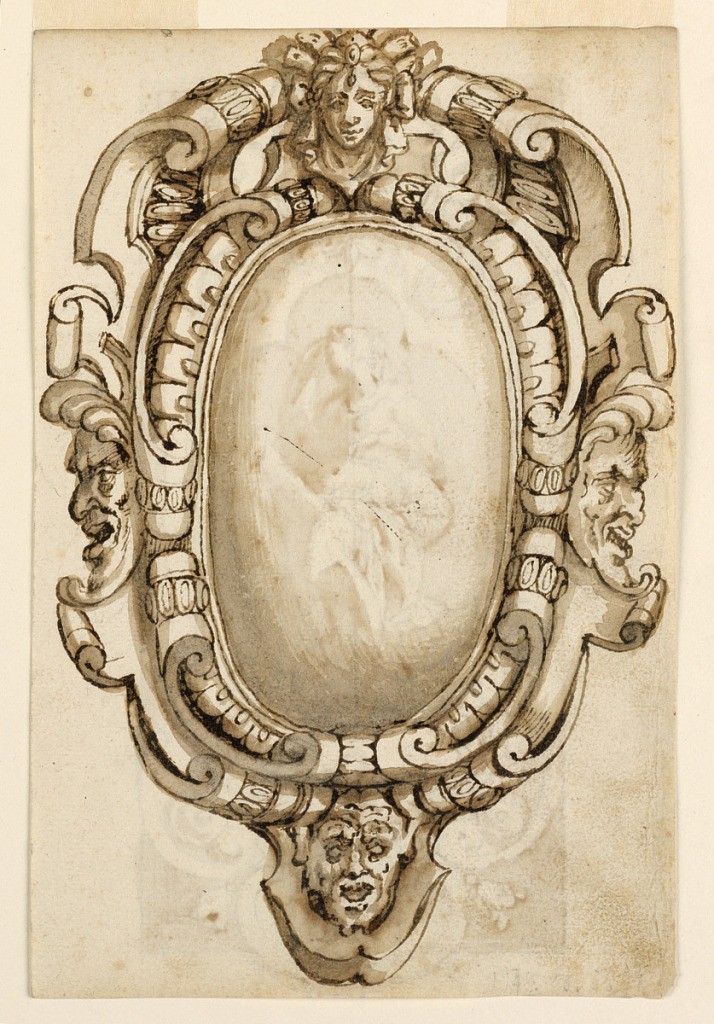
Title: An Escutcheon
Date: ca. 1590
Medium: Black chalk, pen and ink, brush and bistre wash on laid paper
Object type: Drawing
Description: Vertical rectangle. A scrollwork escutcheon showing a female mask at top center, a satyr mask laterally, male mask between them. On verso: a seated woman reading and framed by a quatrefoil which forms the center of the panel with trefoils at bottom and on top. Plant scrolls and female masks facing each other as decoration. The upper panel is fasted by nails to the lower, slightly shorter one.